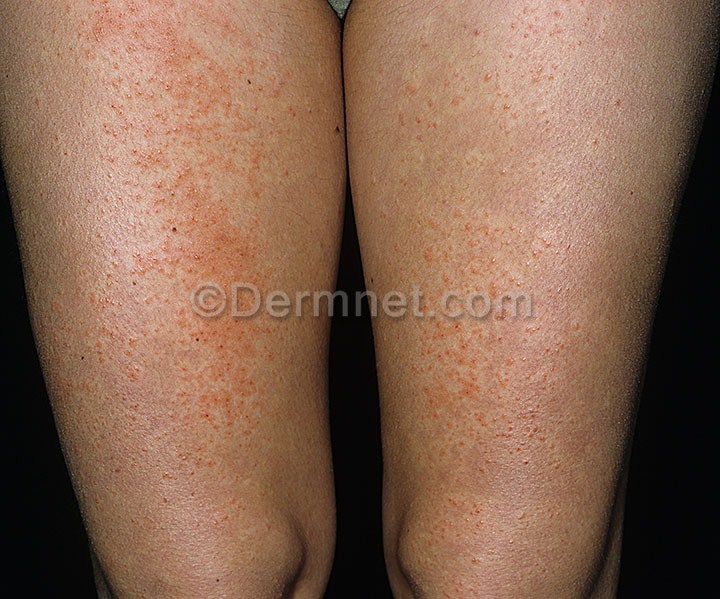
Disease: Light Diseases and Disorders of Pigmentation